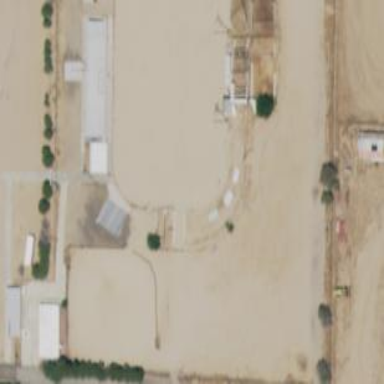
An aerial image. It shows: Equestrian pitch for leisure land activities.